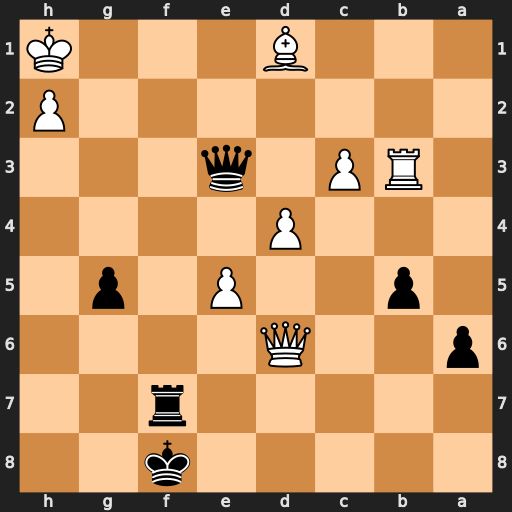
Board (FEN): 5k2/5r2/p2Q4/1p2P1p1/3P4/1RP1q3/7P/3B3K
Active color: b
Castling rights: -
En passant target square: -
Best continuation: Kg7 Qf6+ Rxf6